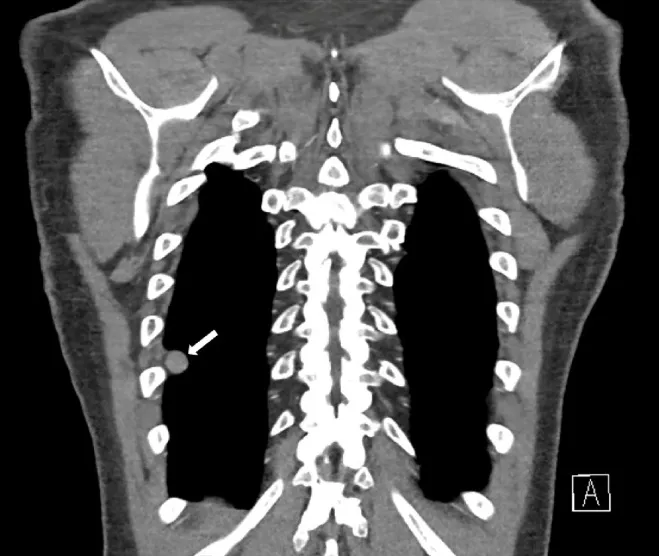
CT demonstrating isolated right pleural metastasis (white arrow).
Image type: radiology (ct)